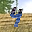
Label: 4